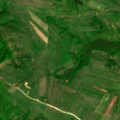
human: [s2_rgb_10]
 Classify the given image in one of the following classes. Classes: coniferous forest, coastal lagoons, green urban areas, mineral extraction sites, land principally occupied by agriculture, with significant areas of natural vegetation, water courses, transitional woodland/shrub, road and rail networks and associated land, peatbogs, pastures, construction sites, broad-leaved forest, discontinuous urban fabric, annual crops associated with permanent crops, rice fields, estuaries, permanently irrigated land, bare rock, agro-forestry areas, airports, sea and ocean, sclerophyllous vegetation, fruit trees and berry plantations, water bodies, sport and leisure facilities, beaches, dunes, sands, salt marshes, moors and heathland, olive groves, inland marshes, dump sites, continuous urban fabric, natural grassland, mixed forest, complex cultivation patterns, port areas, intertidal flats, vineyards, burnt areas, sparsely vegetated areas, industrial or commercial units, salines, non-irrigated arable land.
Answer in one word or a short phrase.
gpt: complex cultivation patterns, land principally occupied by agriculture, with significant areas of natural vegetation, broad-leaved forest